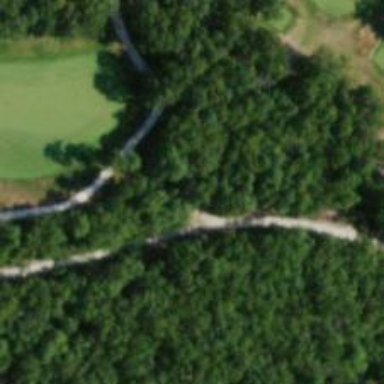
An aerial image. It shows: Service road designated as golf cart path.